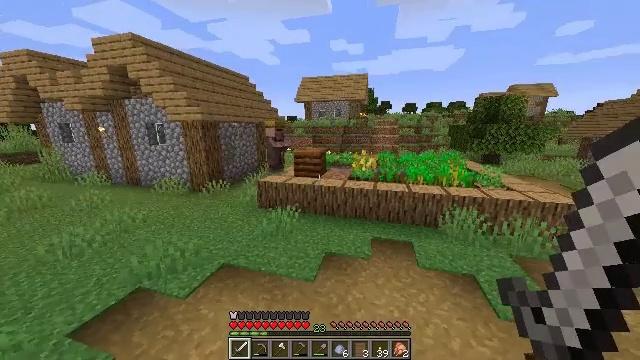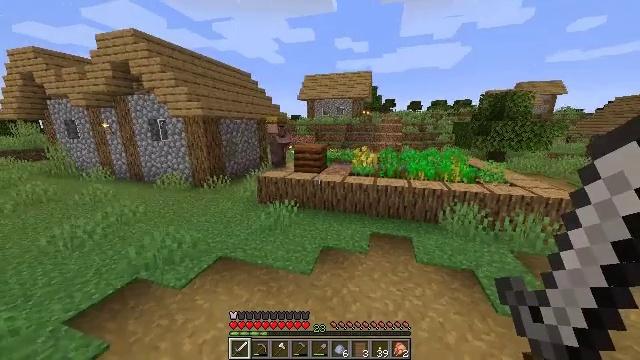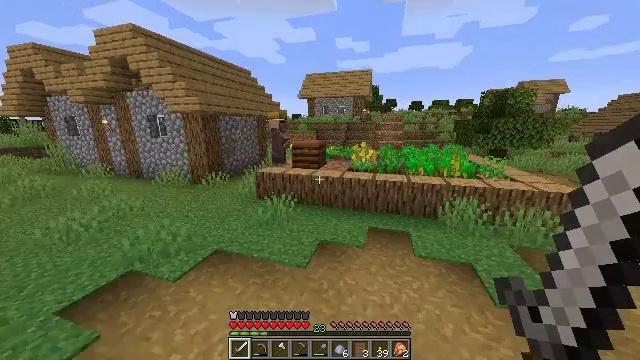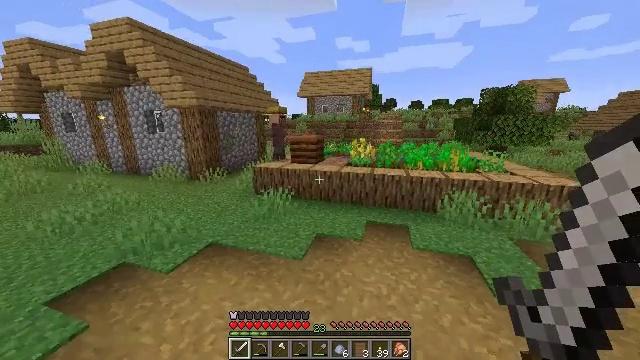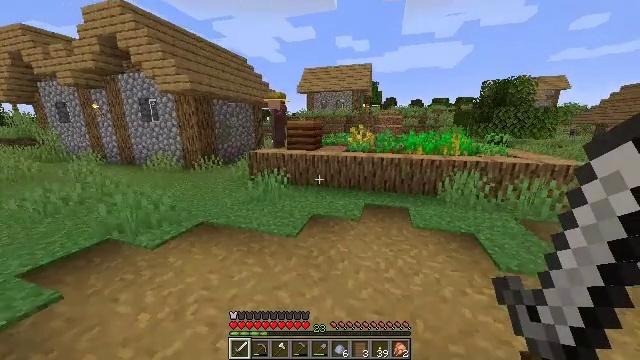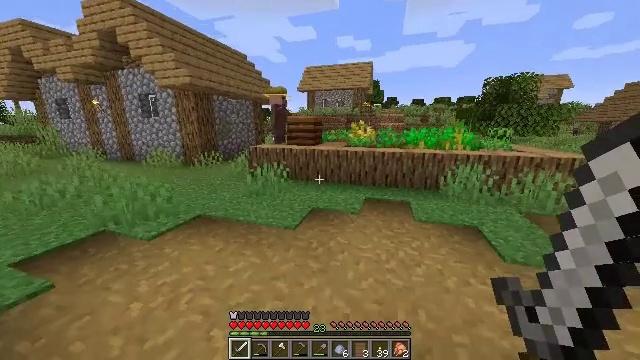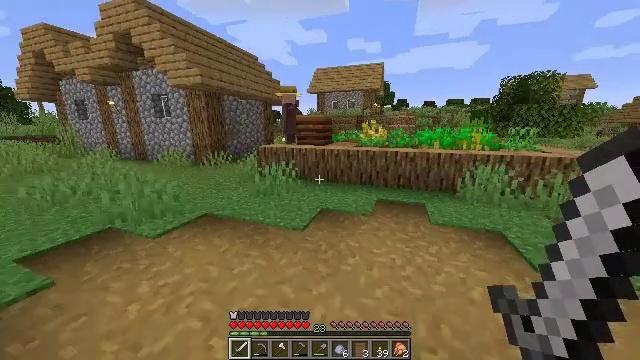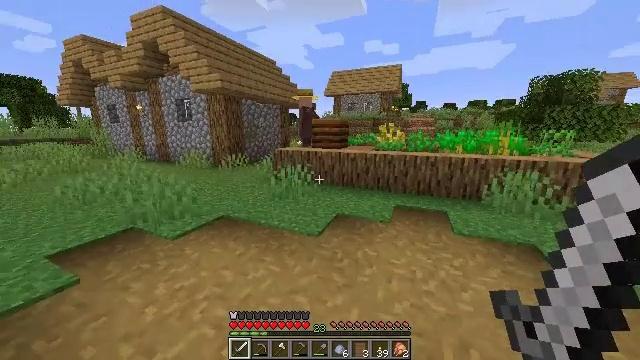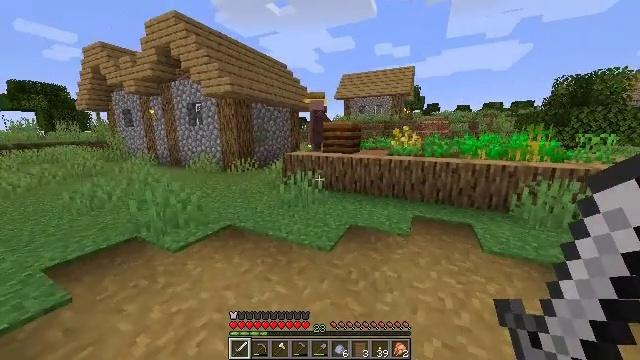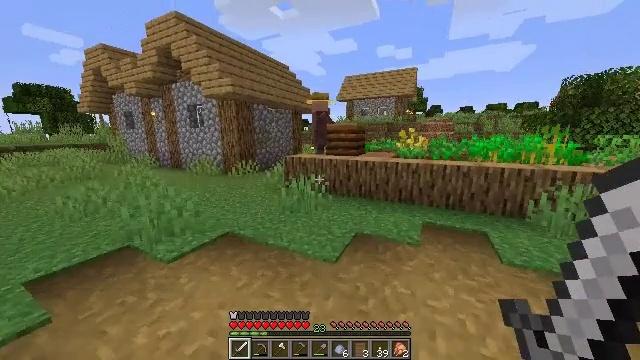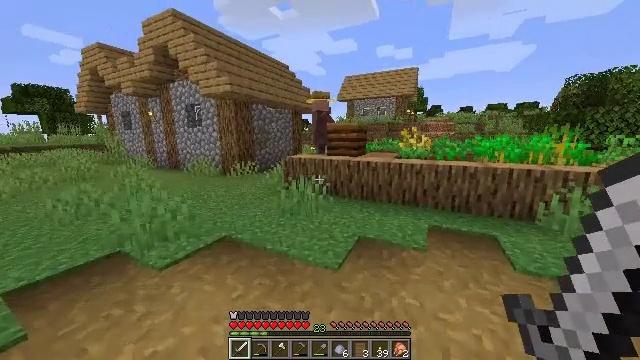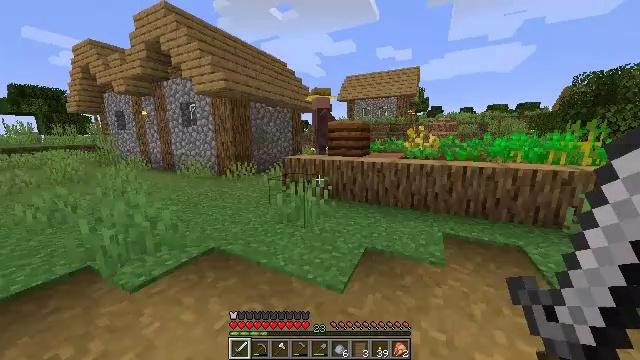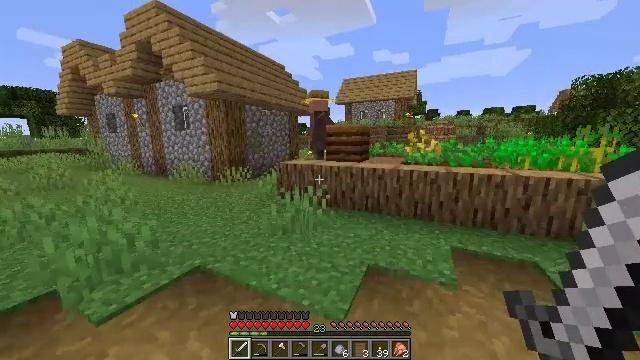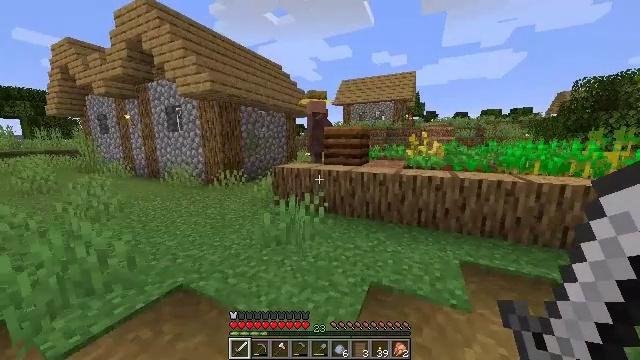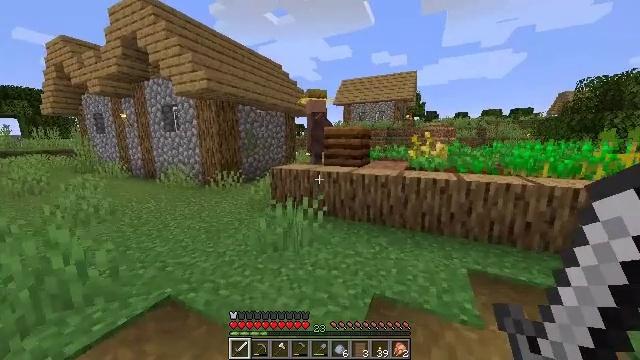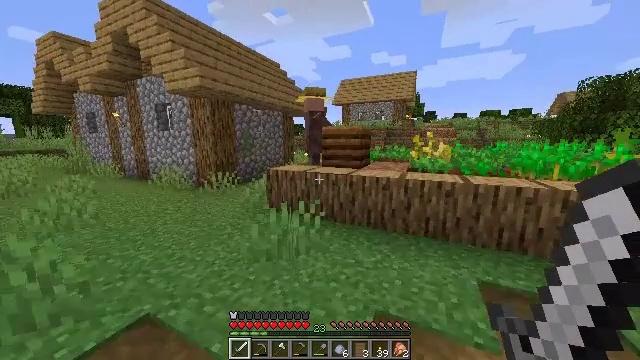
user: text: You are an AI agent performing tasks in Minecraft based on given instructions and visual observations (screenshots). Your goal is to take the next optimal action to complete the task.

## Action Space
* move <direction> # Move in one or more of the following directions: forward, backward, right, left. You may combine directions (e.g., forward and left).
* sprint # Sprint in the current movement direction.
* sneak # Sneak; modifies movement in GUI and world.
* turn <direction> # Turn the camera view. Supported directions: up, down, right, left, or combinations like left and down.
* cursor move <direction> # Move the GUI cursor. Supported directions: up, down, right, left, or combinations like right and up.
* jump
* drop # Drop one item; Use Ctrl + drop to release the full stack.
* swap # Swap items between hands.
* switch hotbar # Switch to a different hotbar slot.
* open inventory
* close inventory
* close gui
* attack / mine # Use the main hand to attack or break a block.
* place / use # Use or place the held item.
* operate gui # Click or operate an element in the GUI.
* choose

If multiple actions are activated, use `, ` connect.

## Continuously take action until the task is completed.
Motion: motion action
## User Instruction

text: Retrieve the brewing stand by breaking it.
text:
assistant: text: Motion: move forward and move left, sprint, turn left
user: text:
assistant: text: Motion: move forward and move left, sprint
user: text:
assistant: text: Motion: move forward and move left, sprint
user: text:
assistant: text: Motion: move forward and move left, sprint
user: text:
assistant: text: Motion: move forward and move left, sprint
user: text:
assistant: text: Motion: move forward and move left, sprint, turn left
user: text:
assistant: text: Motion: move forward, turn left
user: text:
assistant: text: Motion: move forward, turn left
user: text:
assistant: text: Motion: move forward
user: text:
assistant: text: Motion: move forward
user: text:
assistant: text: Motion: move forward
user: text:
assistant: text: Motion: move forward
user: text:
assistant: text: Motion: move forward
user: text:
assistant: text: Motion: move forward
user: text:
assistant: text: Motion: move forward
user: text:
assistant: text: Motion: move forward
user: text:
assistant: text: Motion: move forward
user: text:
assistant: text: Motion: move forward
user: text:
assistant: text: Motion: move forward
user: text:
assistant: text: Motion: move forward
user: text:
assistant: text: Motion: move forward
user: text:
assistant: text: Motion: move forward, jump
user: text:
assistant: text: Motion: move forward, jump
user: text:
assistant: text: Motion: move forward, jump
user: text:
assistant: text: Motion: move forward, jump
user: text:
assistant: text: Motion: no_op
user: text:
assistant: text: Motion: no_op
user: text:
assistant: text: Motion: use / place
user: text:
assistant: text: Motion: use / place
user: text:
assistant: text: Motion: turn left, use / place